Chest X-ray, PA view. Patient: 57 years old, sex M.
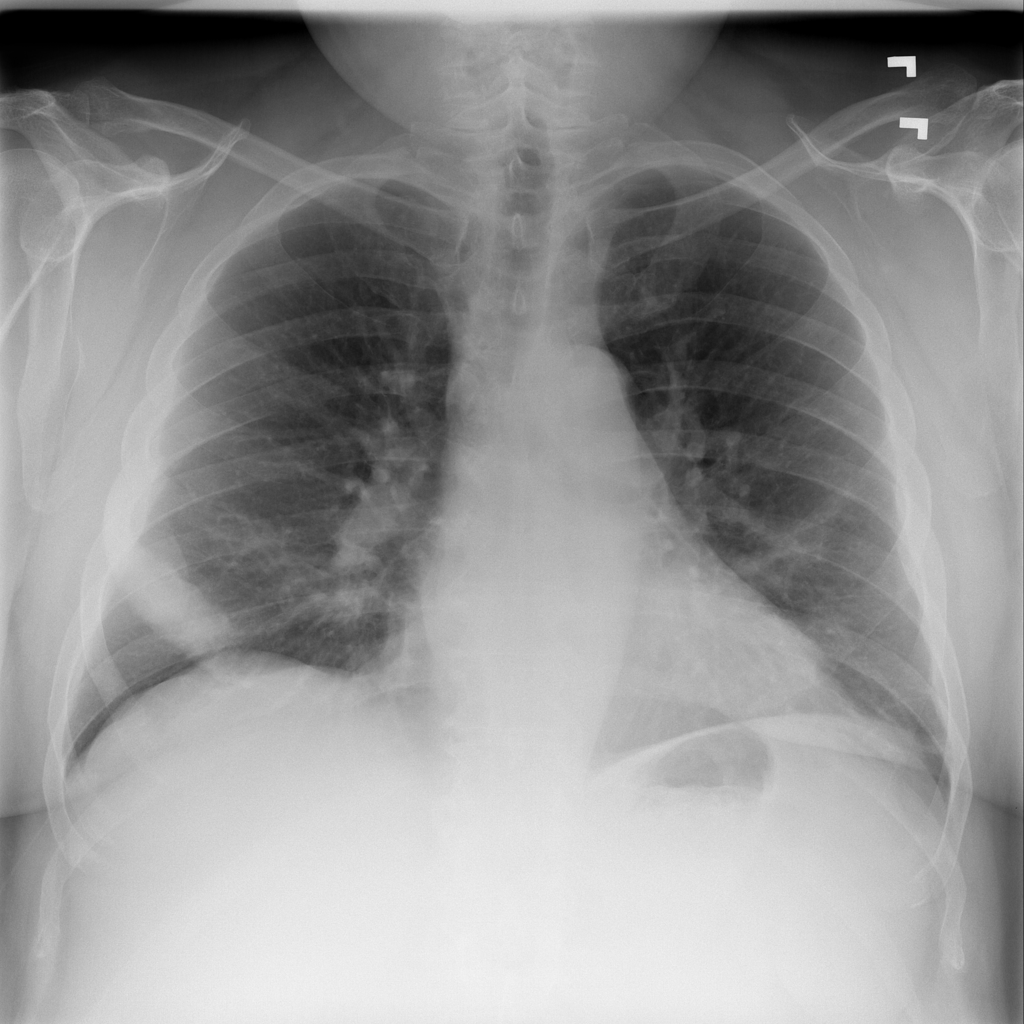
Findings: No Finding